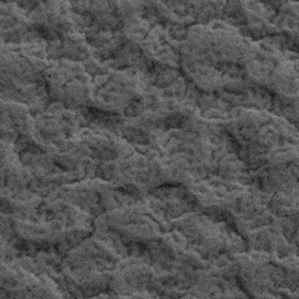
Label: frost